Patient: sex M, age 38
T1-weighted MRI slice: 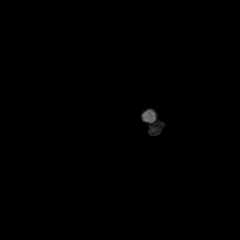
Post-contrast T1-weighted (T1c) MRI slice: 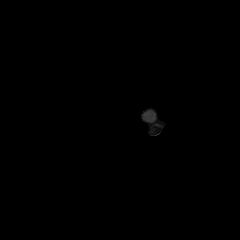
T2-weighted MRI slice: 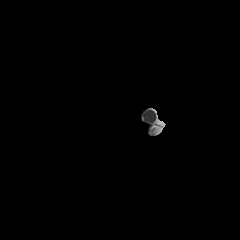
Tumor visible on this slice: no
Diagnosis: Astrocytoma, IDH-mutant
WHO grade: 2